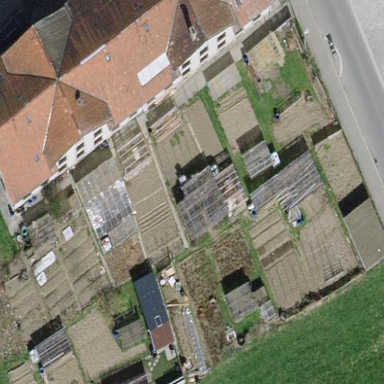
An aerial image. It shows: Area designated for allotments.